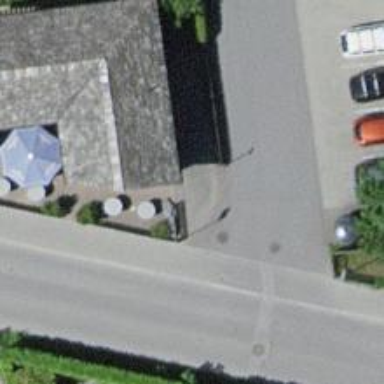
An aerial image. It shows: Bus stop with platform for public transport.